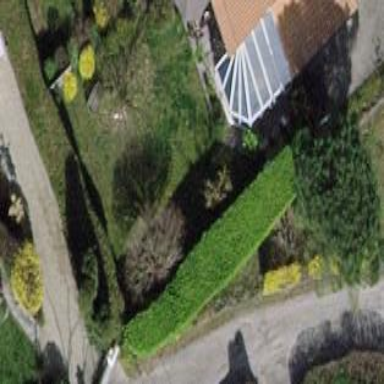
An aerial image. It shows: Garden enclosed by fence.